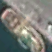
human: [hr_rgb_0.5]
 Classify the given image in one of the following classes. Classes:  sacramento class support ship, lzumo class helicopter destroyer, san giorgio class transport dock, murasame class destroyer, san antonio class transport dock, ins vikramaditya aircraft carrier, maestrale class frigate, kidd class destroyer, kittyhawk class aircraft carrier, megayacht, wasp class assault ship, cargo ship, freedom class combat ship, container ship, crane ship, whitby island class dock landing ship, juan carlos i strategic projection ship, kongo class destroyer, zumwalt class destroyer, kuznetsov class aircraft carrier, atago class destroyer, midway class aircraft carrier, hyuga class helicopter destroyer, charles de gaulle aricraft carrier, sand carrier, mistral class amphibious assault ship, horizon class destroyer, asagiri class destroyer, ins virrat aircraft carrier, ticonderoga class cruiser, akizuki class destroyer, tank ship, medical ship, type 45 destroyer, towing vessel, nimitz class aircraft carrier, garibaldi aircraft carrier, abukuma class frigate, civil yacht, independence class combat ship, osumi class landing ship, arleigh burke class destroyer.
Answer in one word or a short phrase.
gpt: Towing vessel